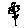
Label: flower